Question: I have developed an application to produce the following output:-

I overrided the JPanel's getPrefferredSize but why i am not observing any changes in the output when i change the size.Even if i set the size to 0,0 the diagram is not translated at all and I get the same output as shown above .
Here is my full code:-
'''
import java.awt.BasicStroke;
import java.awt.Color;
import java.awt.Dimension;
import java.awt.Graphics;
import java.awt.Graphics2D;
import java.awt.RenderingHints;
import java.awt.geom.AffineTransform;
import java.awt.geom.Ellipse2D;
import javax.swing.JFrame;
import javax.swing.JPanel;
import javax.swing.SwingUtilities;
public class Skeleton extends JFrame{
Skeleton()
{
super("Donut");
setDefaultCloseOperation(JFrame.EXIT_ON_CLOSE);
setSize(400,400);
add(new Board());
setVisible(true);
}
public static void main(String args[])
{
SwingUtilities.invokeLater(new Runnable(){public void run(){new Skeleton();}});
}
}
class Board extends JPanel
{
public void paintComponent(Graphics g)
{
super.paintComponent(g);
Graphics2D g2=(Graphics2D)g;
RenderingHints rh=new RenderingHints(RenderingHints.KEY_ANTIALIASING,RenderingHints.VALUE_ANTIALIAS_ON);
//the following statement has no noticeable effect.
rh.put(RenderingHints.KEY_RENDERING, RenderingHints.VALUE_RENDER_QUALITY);
g2.setRenderingHints(rh);
Ellipse2D e=new Ellipse2D.Double(0, 0, 80, 130);
g2.setStroke(new BasicStroke(1));
g2.setColor(Color.RED);
for(int deg=0;deg<360;deg+=5)
{
AffineTransform at=AffineTransform.getTranslateInstance(getWidth()/2,getHeight()/2);
at.rotate(Math.toRadians(deg));
//returns a new Shape object after it has been undergone the 'at' transformation.
g2.draw(at.createTransformedShape(e));
}
}
public Dimension getPreferredSize()
{
return new Dimension(100,100);
}
}
'''
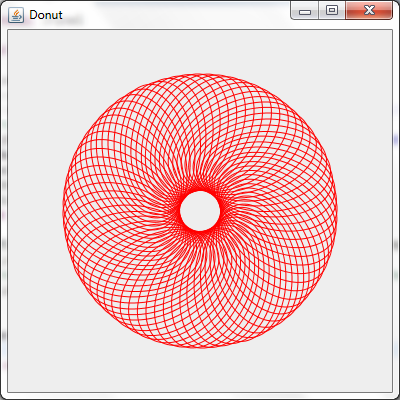
Answer: Because of your layout manager. By default 'BorderLayout' ignores preferred size but fills all available space. Use e.g. 'FlowLayout' and yu will see the difference.